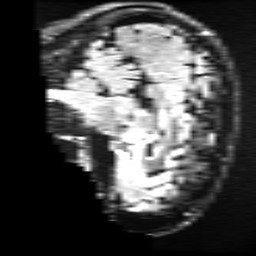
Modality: FLAIR
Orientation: sagittal
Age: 32
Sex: male
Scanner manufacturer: ge
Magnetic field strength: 3 T
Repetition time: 11 s
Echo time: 0.1497 s